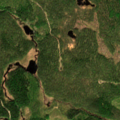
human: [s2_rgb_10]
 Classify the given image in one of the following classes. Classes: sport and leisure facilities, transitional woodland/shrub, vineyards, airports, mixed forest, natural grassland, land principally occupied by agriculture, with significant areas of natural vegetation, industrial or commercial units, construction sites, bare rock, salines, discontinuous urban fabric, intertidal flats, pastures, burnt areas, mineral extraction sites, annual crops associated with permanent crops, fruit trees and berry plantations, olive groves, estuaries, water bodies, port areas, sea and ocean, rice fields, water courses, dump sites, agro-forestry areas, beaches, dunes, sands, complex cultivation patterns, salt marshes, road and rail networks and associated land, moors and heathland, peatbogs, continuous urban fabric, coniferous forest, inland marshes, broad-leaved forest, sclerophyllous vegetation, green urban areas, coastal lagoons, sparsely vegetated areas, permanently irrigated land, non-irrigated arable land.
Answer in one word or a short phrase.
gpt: coniferous forest, mixed forest, transitional woodland/shrub